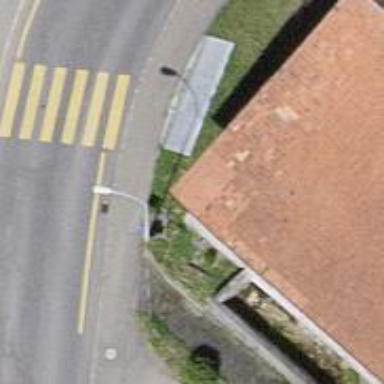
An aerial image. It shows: Sidewalk along the footway.